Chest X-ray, PA view. Patient: 40 years old, sex F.
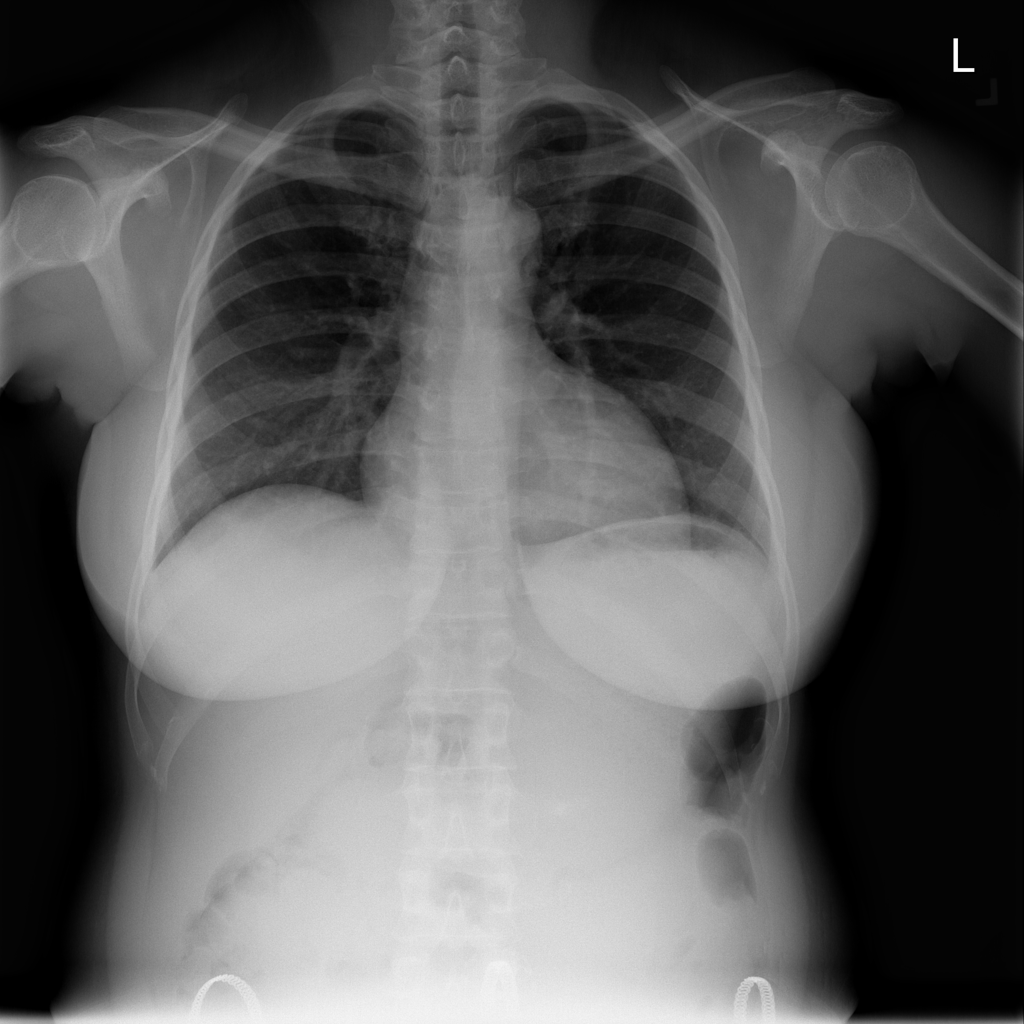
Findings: No Finding